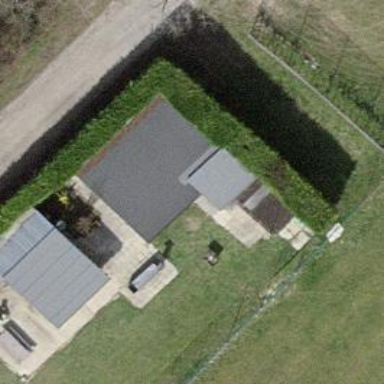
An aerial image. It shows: Shed building.